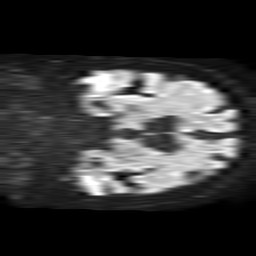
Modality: TRACE
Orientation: coronal
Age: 85
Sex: female
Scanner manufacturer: philips
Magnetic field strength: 1.5 T
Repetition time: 4.6 s
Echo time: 0.08631 s